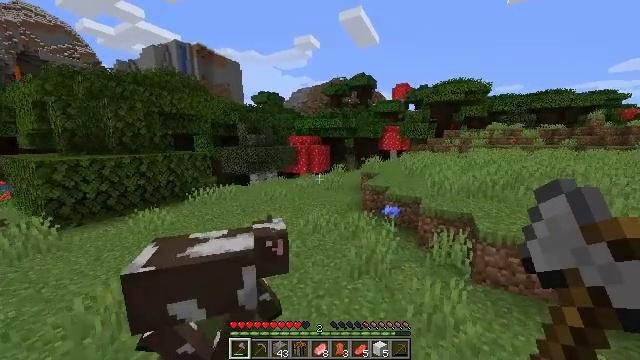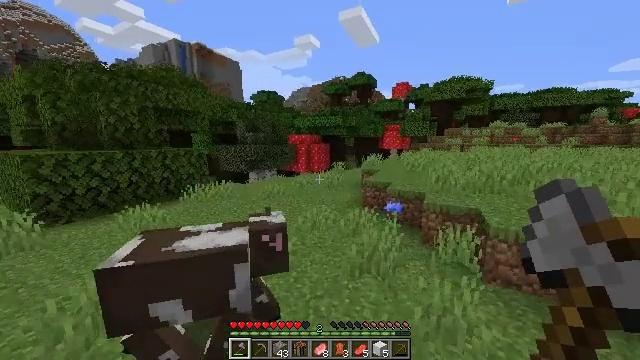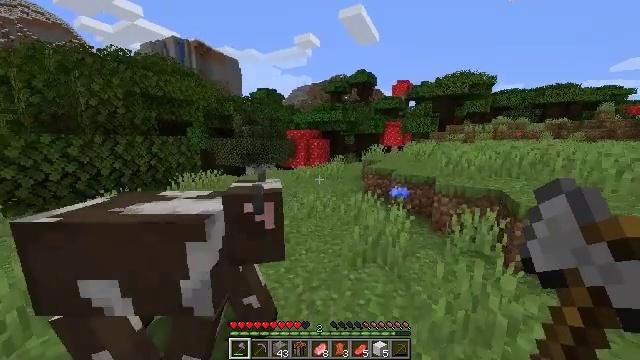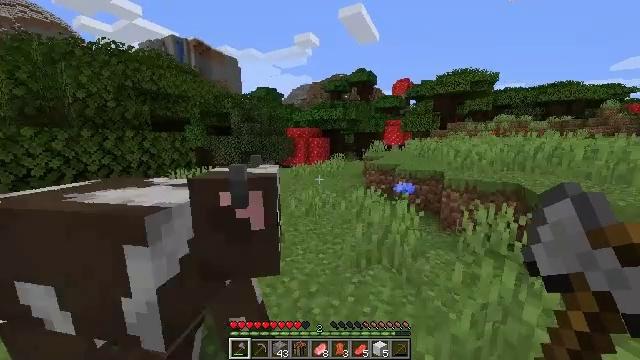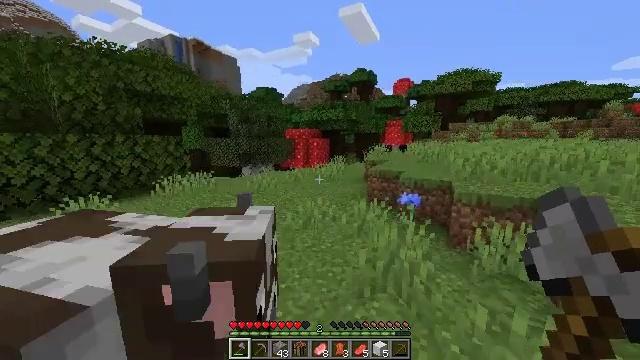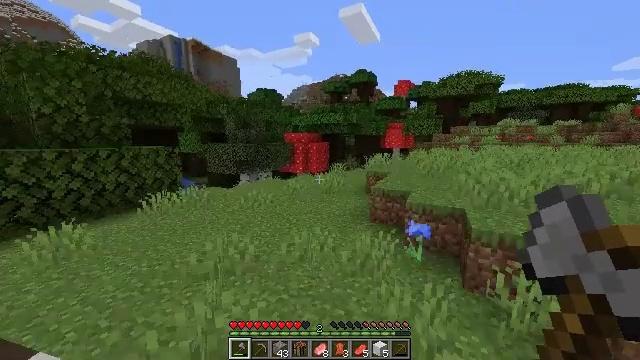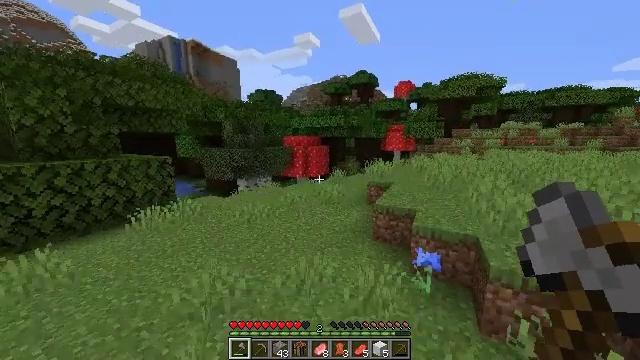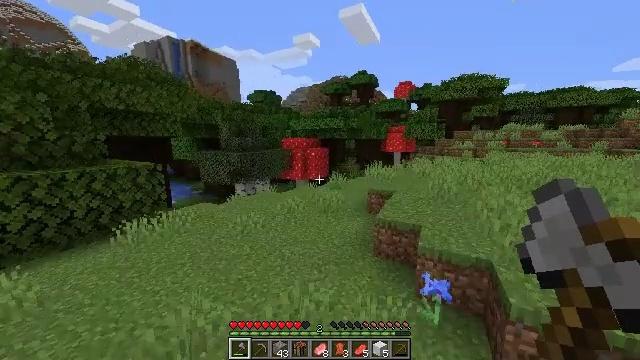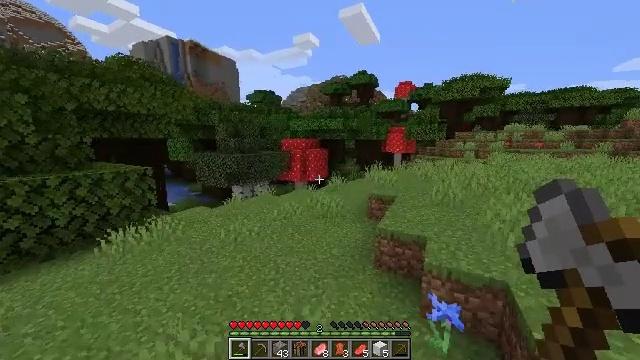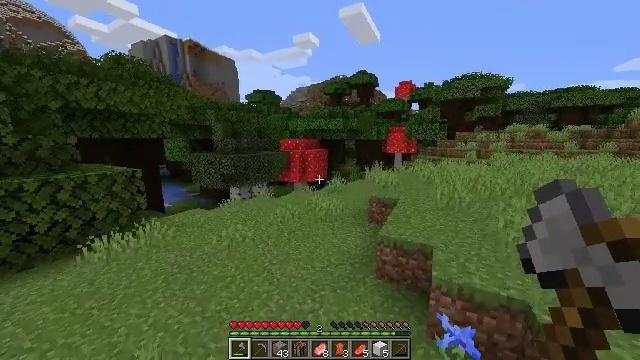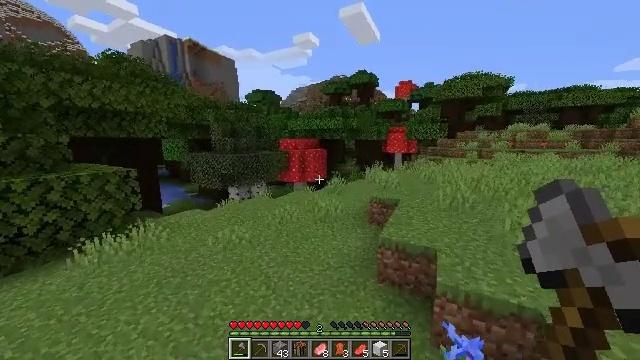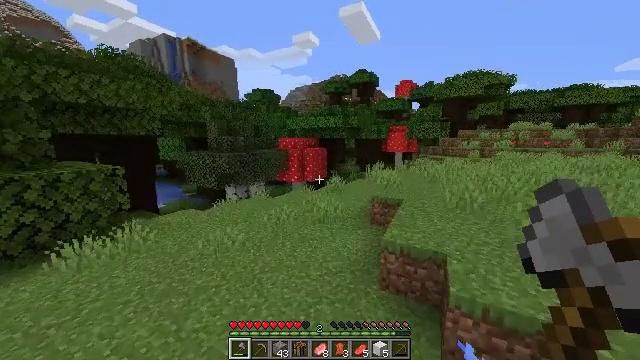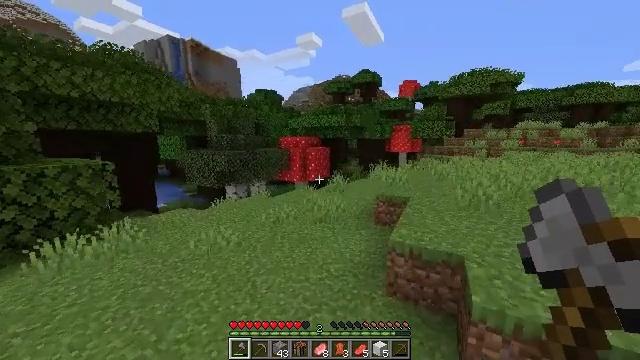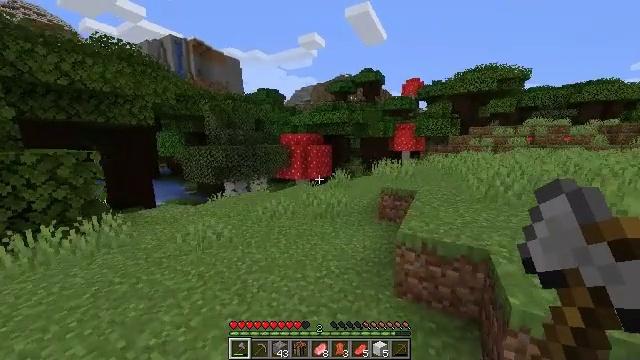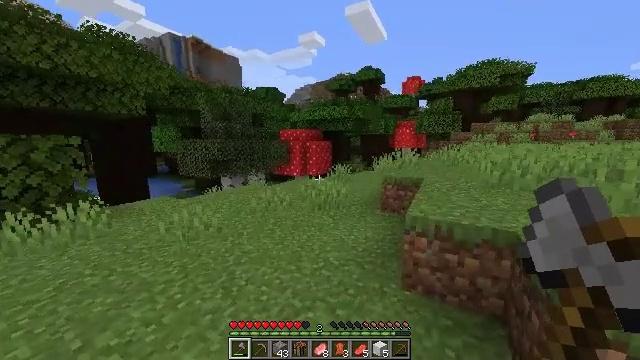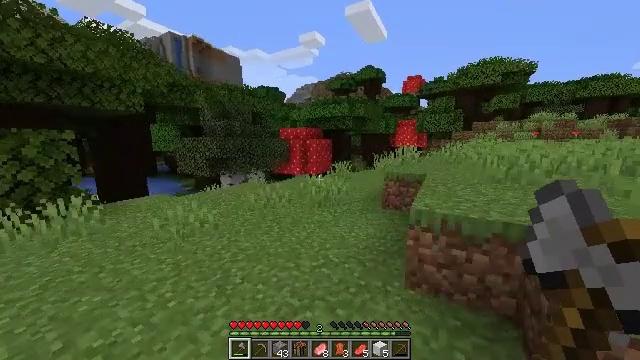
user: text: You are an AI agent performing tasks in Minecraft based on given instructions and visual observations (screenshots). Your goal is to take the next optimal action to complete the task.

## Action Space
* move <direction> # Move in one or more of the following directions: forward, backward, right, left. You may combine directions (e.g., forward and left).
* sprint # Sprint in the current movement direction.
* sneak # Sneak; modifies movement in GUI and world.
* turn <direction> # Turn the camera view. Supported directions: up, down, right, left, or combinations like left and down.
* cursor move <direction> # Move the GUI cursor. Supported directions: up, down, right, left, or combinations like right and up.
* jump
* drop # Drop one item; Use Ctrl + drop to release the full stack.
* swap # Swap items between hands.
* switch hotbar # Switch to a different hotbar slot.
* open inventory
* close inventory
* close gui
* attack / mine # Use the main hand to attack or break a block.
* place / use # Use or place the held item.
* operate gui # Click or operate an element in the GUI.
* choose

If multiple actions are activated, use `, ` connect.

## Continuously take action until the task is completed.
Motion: motion action
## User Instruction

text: Mine the red mushroom block in the forest.
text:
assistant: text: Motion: move forward, sprint, jump
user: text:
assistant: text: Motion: move forward, jump
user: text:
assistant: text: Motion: move forward, jump
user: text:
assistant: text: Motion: move forward, jump
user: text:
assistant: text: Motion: move forward, jump
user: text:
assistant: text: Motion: move forward, jump
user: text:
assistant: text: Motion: move forward, jump
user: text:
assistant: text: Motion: move forward, jump
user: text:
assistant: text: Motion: move forward, jump
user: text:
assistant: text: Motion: move forward, jump
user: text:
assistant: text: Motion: move forward, jump
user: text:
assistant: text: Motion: move forward, sprint, jump
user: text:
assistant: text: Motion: move forward, sprint, jump
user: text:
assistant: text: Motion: move forward, sprint, jump
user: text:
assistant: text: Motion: move forward, sprint, jump
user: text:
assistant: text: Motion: move forward and move left, sprint, jump
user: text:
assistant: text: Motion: move forward and move left, sprint, jump
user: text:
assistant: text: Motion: move forward and move left, sprint, jump
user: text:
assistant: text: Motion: move forward, sprint, jump
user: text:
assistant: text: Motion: move forward, sprint, jump
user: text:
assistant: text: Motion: move forward, sprint, jump
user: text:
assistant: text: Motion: move forward, sprint, jump
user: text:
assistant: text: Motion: move forward, sprint, jump
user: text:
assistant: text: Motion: move forward, sprint, jump
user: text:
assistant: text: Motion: move forward, jump
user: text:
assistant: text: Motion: move forward, turn left, jump
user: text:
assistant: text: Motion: move forward, jump
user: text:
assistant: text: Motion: move forward, jump
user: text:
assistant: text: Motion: move forward, jump
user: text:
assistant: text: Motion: move forward, jump